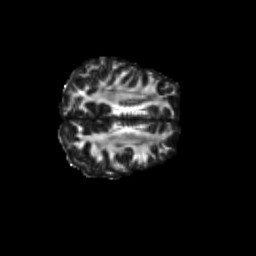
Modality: FA
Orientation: axial
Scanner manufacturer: siemens
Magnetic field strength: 3 T
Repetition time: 9.2 s
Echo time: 0.084 s